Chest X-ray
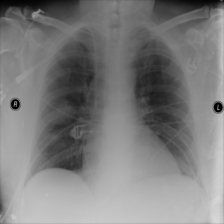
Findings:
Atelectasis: negative
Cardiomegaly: negative
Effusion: negative
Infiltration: negative
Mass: negative
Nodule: negative
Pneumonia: negative
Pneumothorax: negative
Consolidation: negative
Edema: negative
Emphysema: negative
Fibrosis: negative
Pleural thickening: negative
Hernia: negative